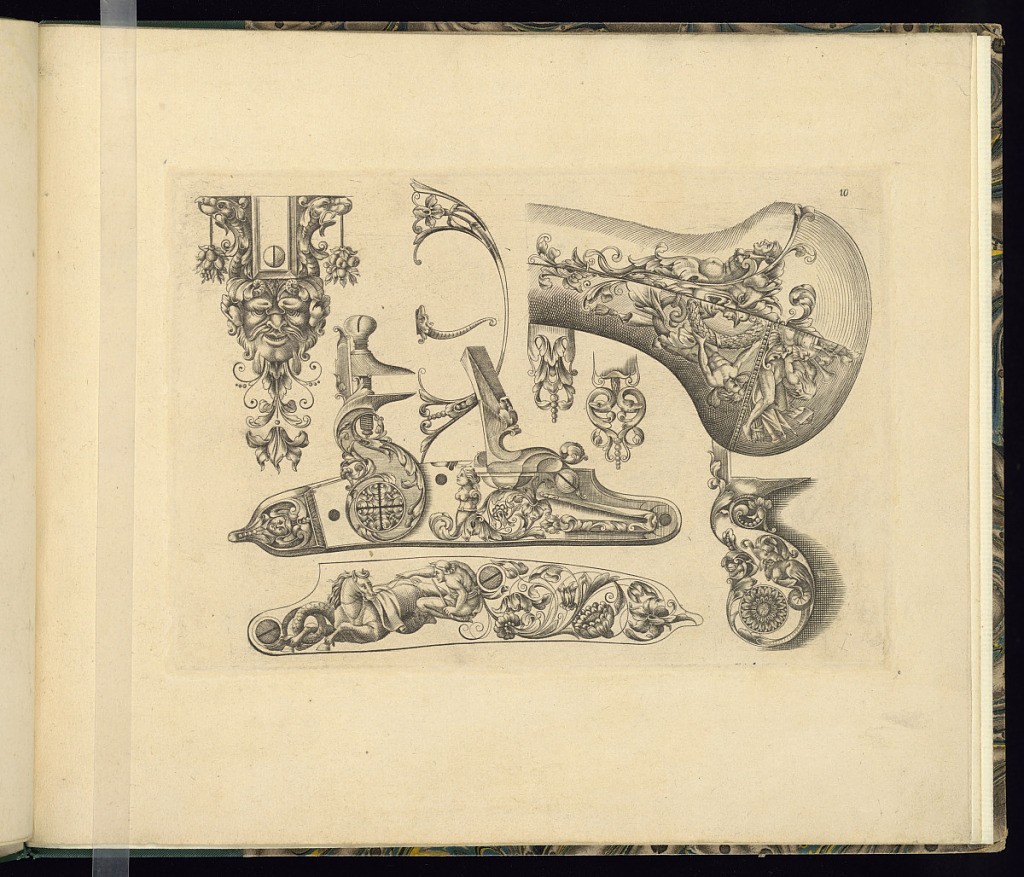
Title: Designs for Gun Parts and Ornament
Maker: Thobie Tourneur, Le Thuraine, French, active ca. 1630 – ca. 1690
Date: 1660
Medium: Guilmard 86.18
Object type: Print
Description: Designs for gun parts (flintlock, trigger, butt, and ornament) decorated with grotesque ornaments, mascarons (masks), fantastical animals, figures, sphynx, hippocampus (horse with fish tail), fruit, drapery, banners, scrolling leaves (rinceaux), rosettes, flowers, and fleurons. The plate is numbered.